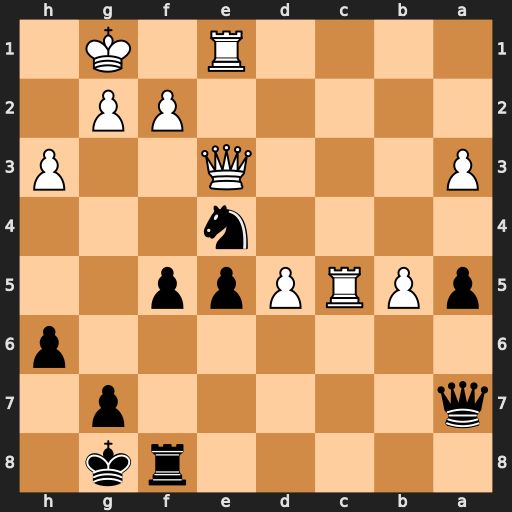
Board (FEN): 5rk1/q5p1/7p/pPRPpp2/4n3/P3Q2P/5PP1/4R1K1
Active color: b
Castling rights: -
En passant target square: -
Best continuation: Qxc5 Qxc5 Nxc5